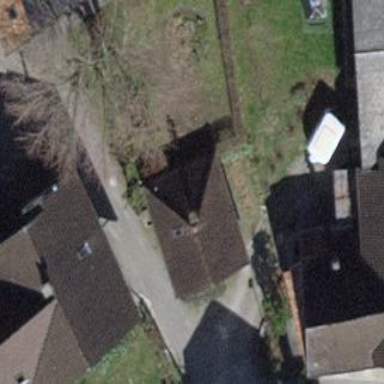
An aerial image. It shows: Shed building.